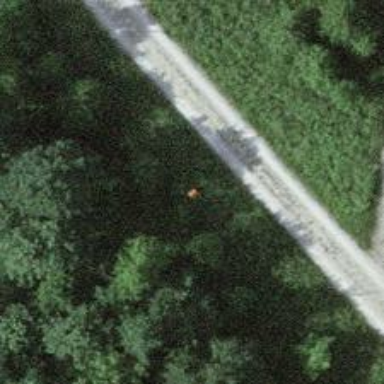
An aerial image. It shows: Orange aerial marker supported by pole.